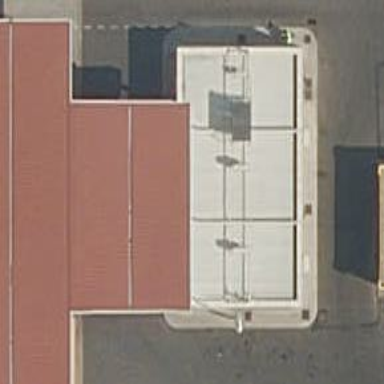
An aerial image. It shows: Fuel station.